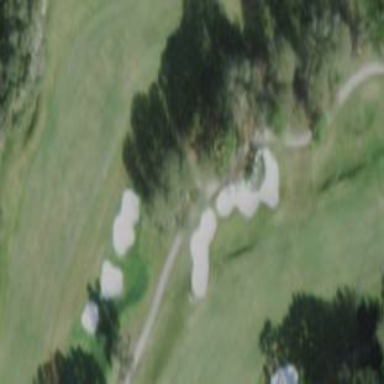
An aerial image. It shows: Grassy area designated as golf fairway.